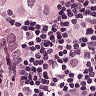
Metastatic tissue present: yes